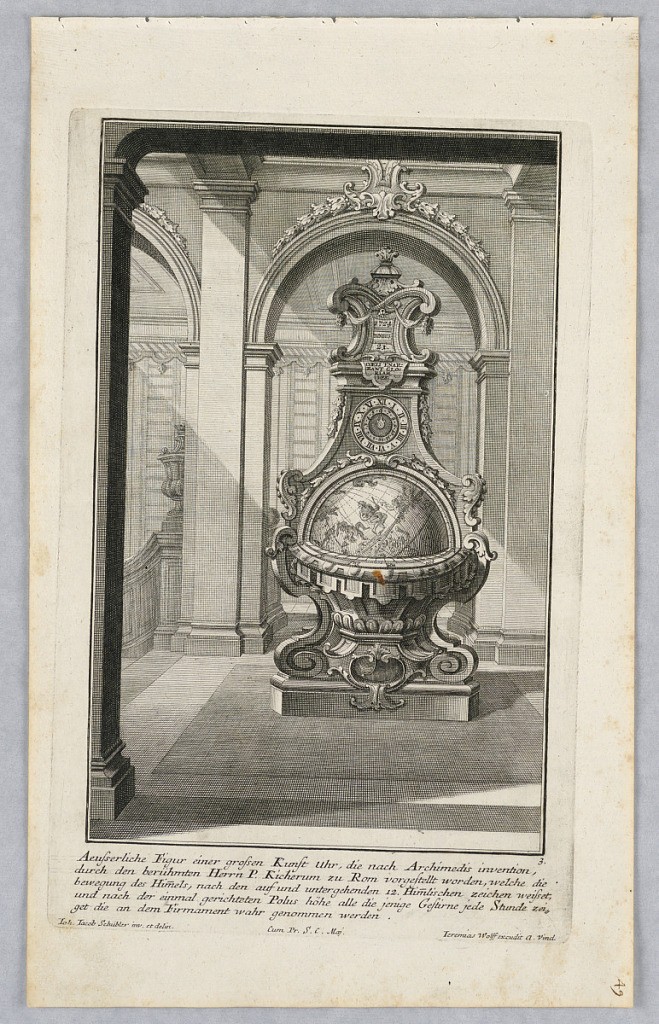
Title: Funffte Ausgab seiner vorhabenden werckes...Unterschiedliche Neu Inventirte Verkleiden Zu Modernen und Astonmischen Perpendicul-Uhren...
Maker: Johann Jakob Schübler, German, 1689–1741
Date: ca. 1720
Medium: Engraving on cream laid paper
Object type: Print
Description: Plate 3. Design for a large, free standing case clock which features a globular model of the constellations of the night sky. Inscribed at top of clock: "1724 Iunius 21" and "coelli enar rant gloriam Dei"